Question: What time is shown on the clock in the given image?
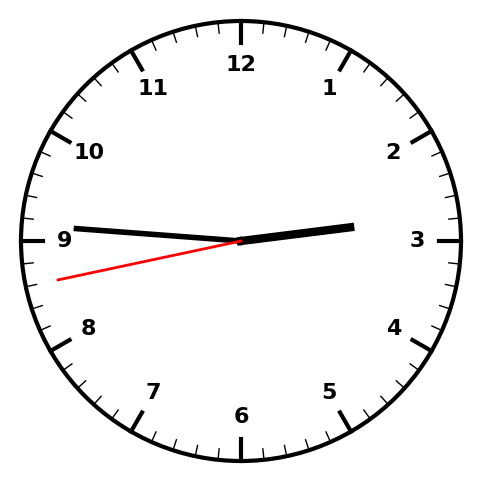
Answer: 02:45:43